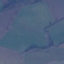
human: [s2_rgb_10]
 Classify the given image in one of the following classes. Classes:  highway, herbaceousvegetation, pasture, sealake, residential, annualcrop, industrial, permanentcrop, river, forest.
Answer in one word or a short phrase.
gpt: Pasture